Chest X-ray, PA view. Patient: 46 years old, sex F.
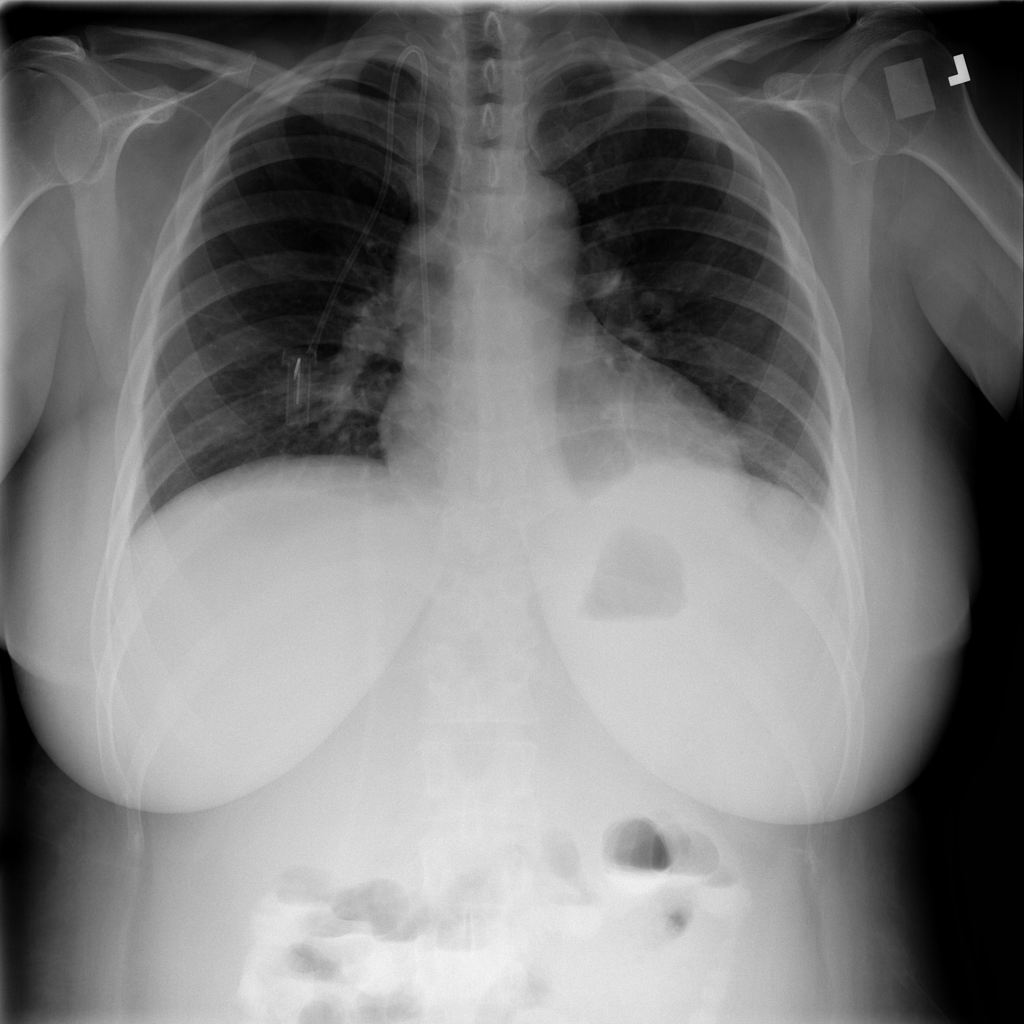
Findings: Atelectasis, Effusion, Infiltration